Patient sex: F
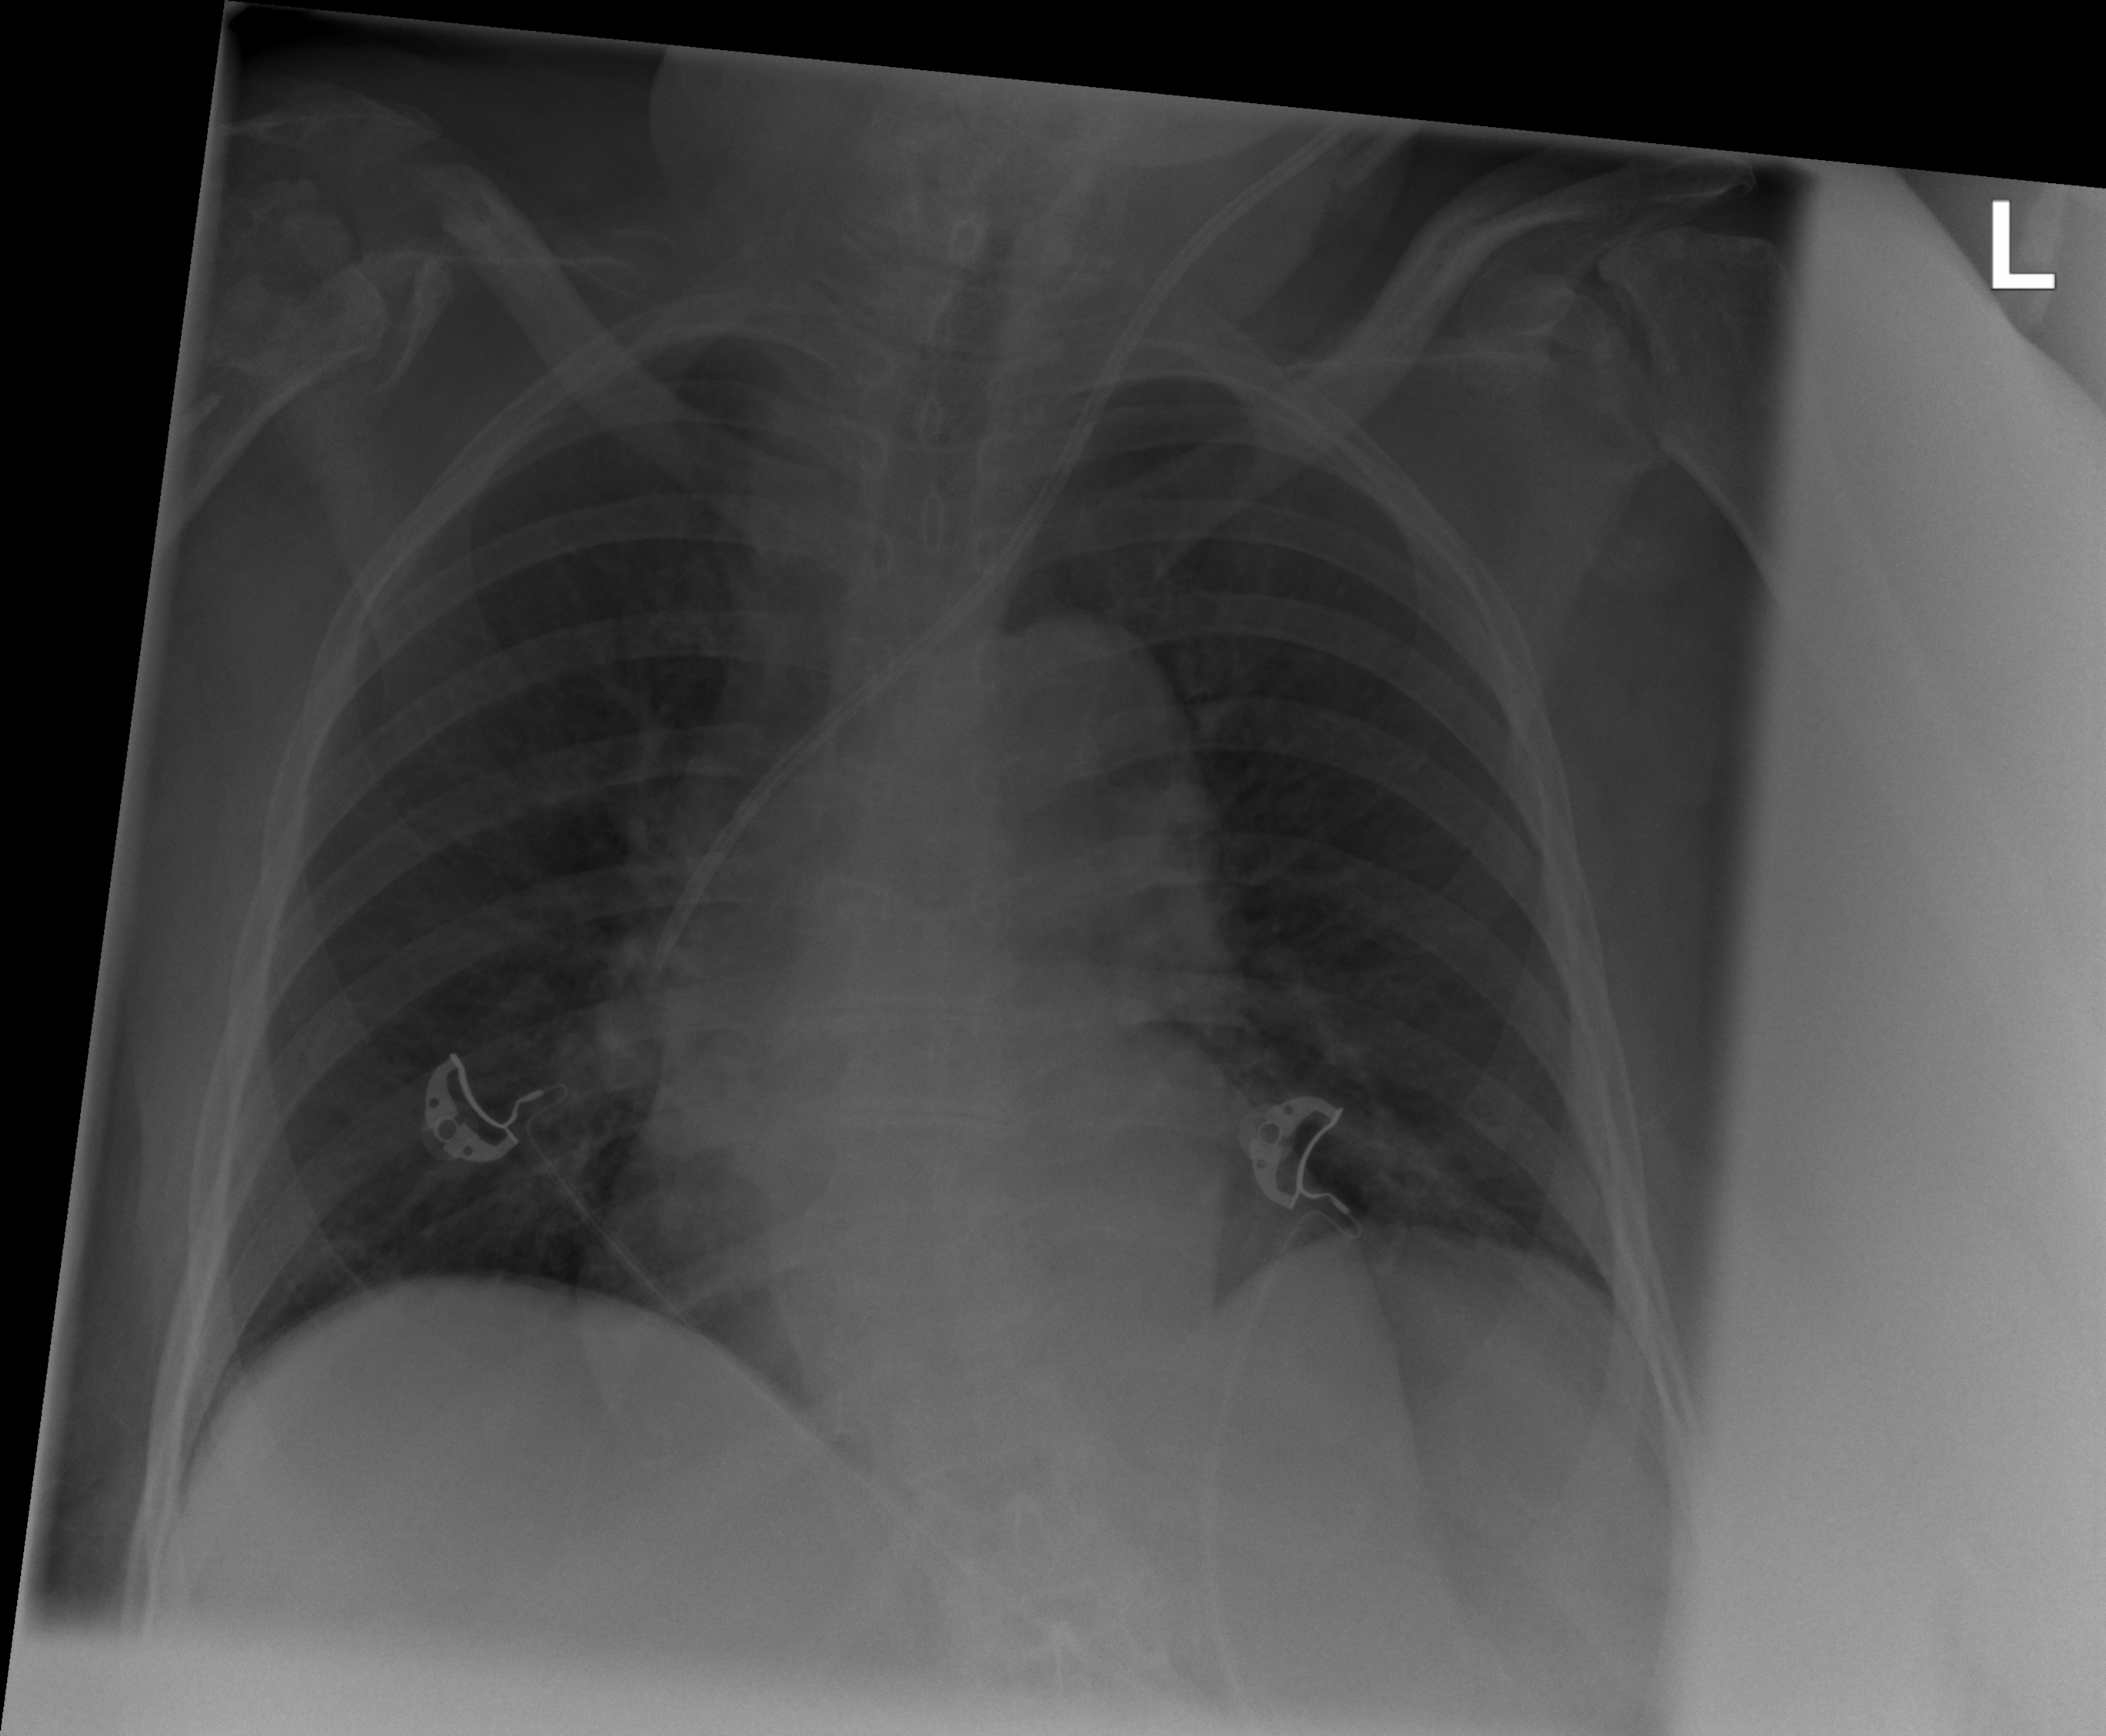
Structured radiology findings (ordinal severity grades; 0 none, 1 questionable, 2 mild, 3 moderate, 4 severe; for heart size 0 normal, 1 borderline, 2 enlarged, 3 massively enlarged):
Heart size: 2
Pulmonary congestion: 1
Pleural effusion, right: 0
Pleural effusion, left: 0
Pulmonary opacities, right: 0
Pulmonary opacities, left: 0
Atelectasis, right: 0
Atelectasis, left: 0